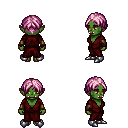
a pixel art fantasy rpg character, female body template, orc, green skin, red robe, teal pants, pink parted hairstyle, leather bracers, metal boots, four views (front, back, left, right), 2x2 character sprite sheet, small pixel art, hard edges, no anti-aliasing